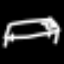
Label: bed